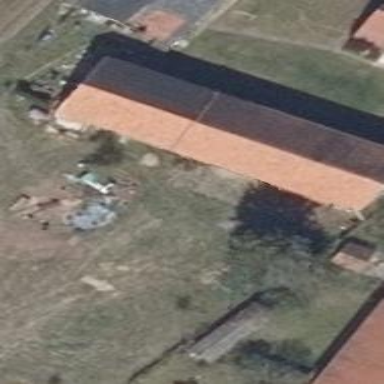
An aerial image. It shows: Rural barn.